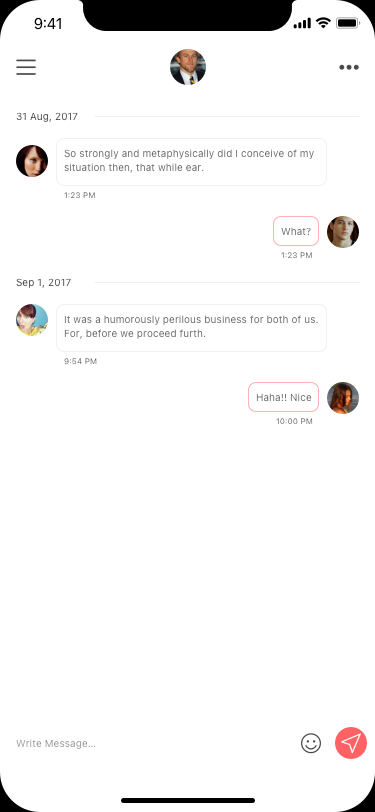
Text in this UI design:
Write Message…
31 Aug, 2017
1:23 PM
So strongly and metaphysically did I conceive of my situation then, that while ear.
What?
1:23 PM
Sep 1, 2017
It was a humorously perilous business for both of us. For, before we proceed furth.
9:54 PM
Haha!! Nice
10:00 PM